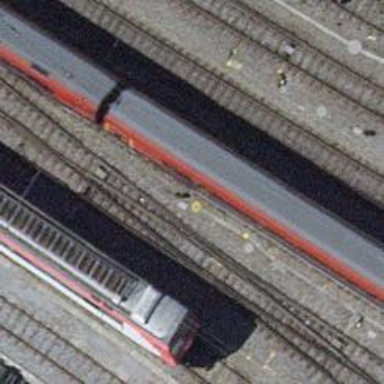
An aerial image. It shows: Railway with electrified contact lines.